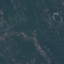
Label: Forest